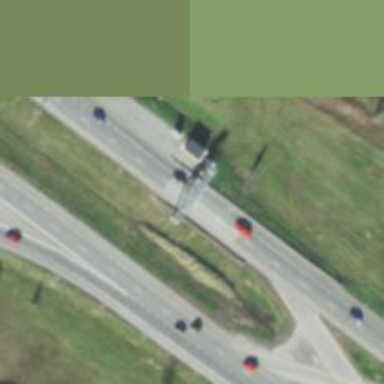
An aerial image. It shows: Toll gantry on the road.